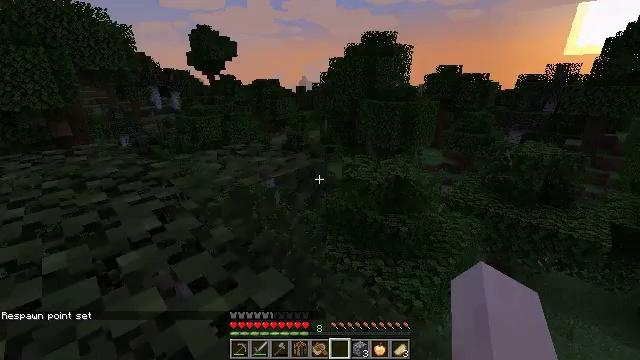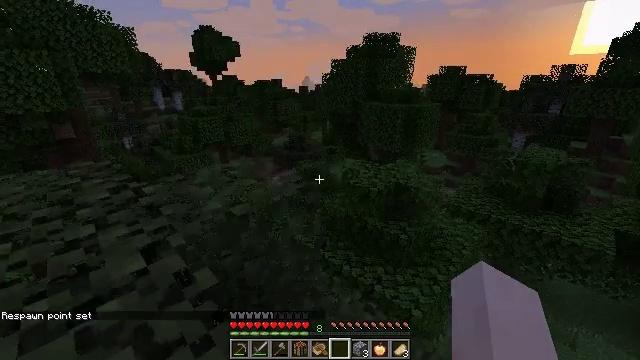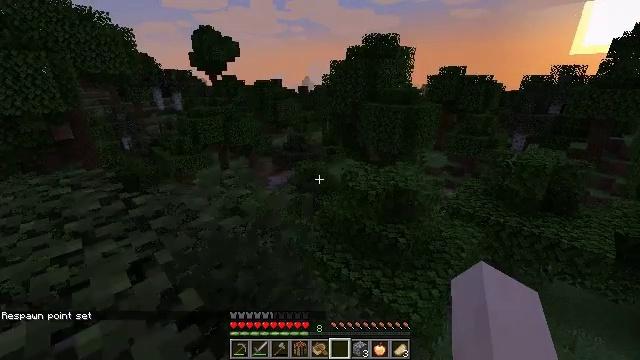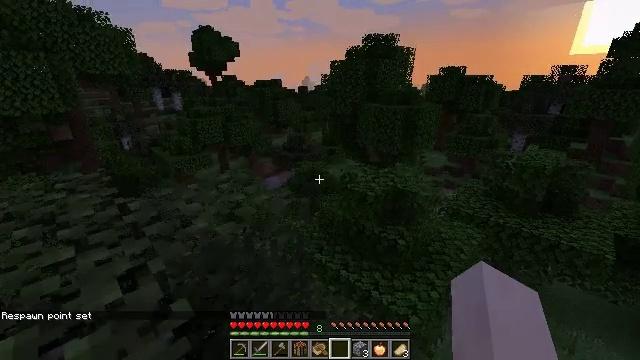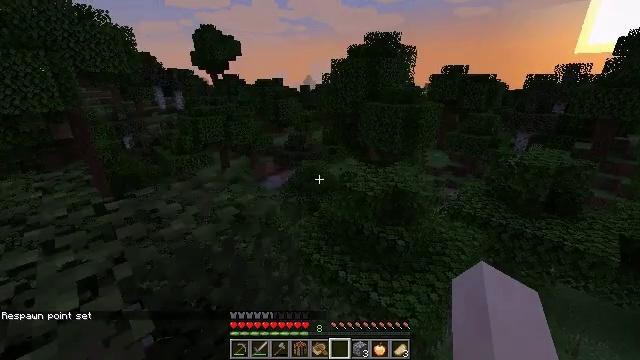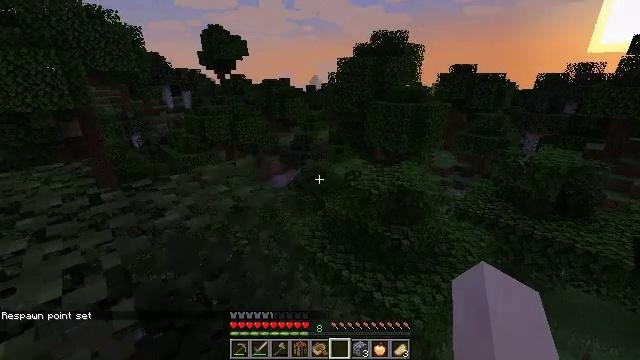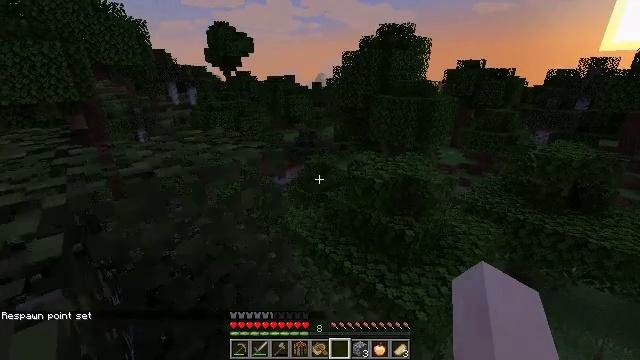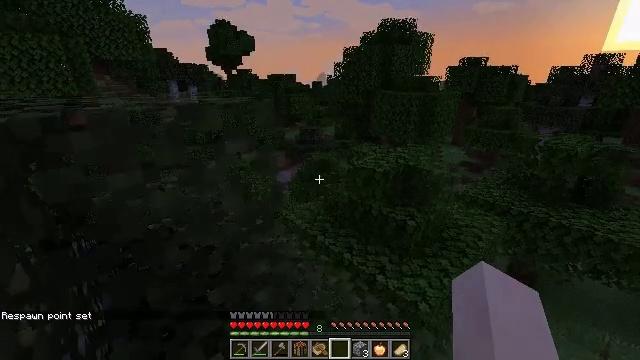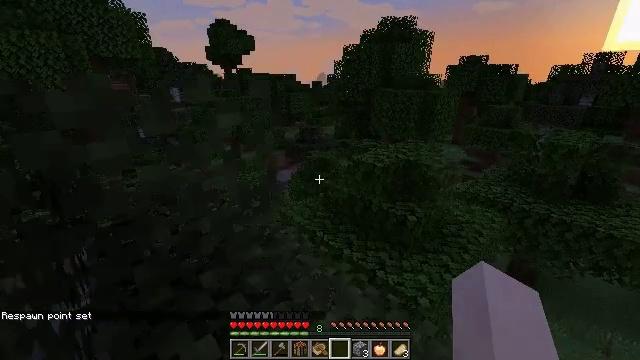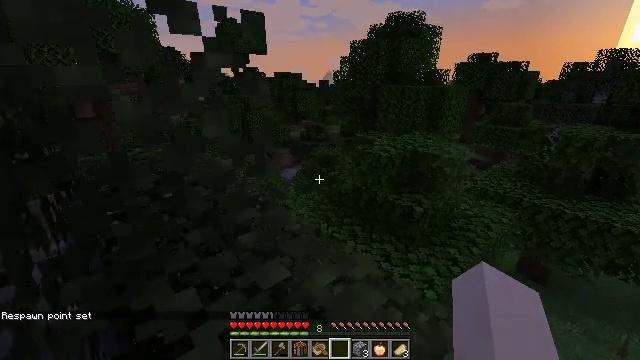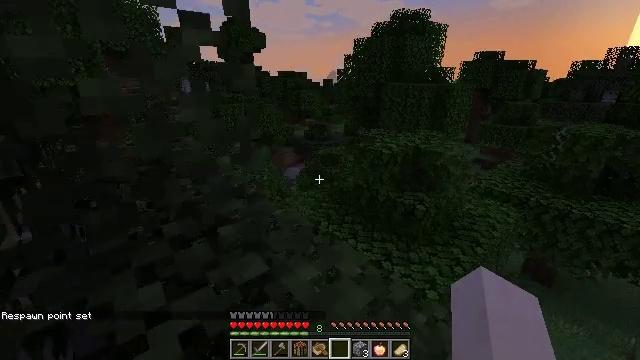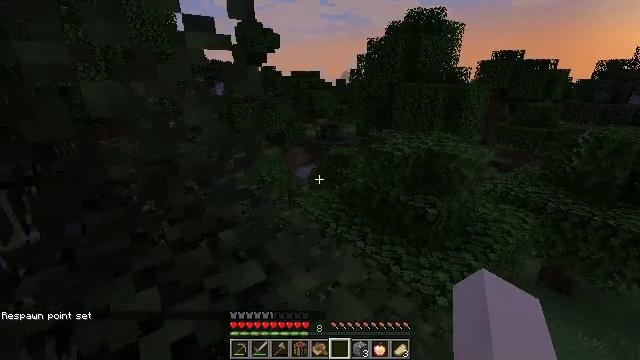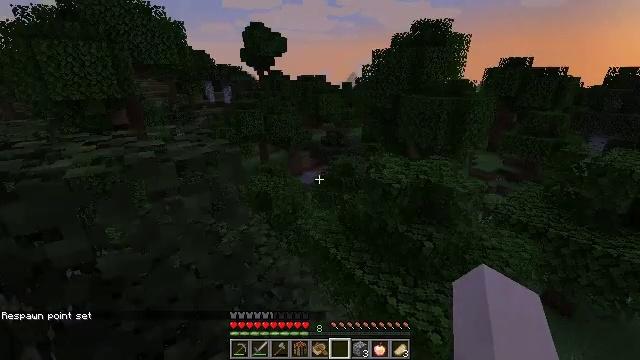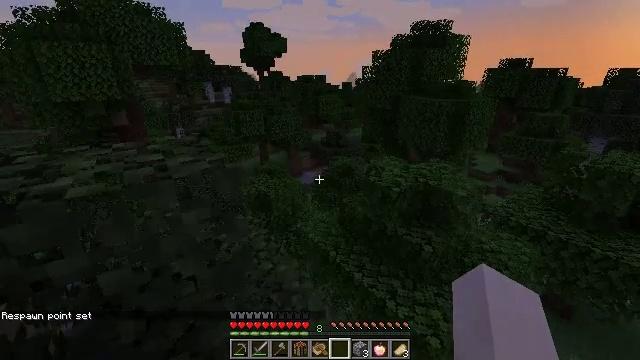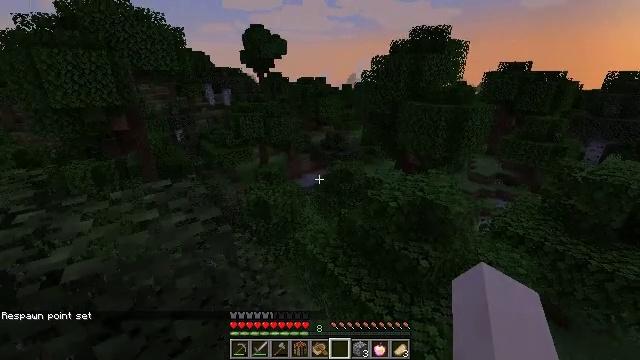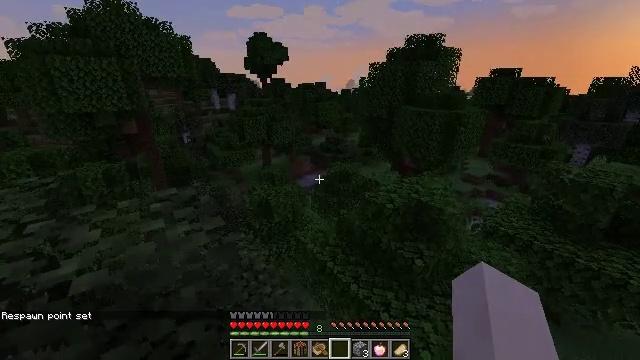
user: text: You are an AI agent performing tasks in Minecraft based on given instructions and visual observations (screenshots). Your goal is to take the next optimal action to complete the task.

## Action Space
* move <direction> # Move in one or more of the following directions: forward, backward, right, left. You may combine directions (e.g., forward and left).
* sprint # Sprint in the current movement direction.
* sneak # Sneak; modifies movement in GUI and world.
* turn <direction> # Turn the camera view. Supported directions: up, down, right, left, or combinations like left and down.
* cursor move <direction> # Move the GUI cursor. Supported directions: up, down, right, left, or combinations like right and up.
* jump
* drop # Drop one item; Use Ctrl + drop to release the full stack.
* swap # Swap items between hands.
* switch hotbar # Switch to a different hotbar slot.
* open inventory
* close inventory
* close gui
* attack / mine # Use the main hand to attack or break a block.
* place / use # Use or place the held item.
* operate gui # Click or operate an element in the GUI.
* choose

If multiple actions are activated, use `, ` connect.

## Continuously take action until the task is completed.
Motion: motion action
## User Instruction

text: Remove the yellow bed.
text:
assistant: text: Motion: move forward and move left, sprint, jump
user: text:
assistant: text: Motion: move forward and move left, sprint, jump
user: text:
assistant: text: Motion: move forward and move left, sprint, jump
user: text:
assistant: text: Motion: move forward and move left, sprint
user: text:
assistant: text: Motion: move forward and move left, sprint, turn left
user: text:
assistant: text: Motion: move forward and move left, sprint, turn left
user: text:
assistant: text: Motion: move forward and move left, sprint
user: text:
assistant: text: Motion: move forward and move left, sprint
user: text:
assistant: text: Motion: move forward and move left, sprint, turn left
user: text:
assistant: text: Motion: move forward, sprint
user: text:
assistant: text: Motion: move forward, sprint, turn left, jump
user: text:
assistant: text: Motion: move forward, sprint, turn left, jump
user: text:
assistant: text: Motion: move forward and move left, sprint, jump
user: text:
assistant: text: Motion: move forward and move left, sprint, jump
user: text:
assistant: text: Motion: move forward and move left, sprint, jump
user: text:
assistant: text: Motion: move forward and move left, sprint, jump
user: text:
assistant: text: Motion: move forward and move left, sprint
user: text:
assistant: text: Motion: move forward and move left, sprint
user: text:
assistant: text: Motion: move forward and move left, sprint
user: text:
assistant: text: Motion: move forward and move left, sprint
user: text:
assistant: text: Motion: move forward and move left, sprint, jump
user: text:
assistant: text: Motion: move forward and move left, sprint, turn right, jump
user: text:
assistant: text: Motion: move forward and move left, sprint, turn right and up, jump
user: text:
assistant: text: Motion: move forward and move left, sprint, turn right and up, jump
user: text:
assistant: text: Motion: move left, sprint, turn right and up
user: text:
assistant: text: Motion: move left, sprint, turn right
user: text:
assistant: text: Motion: move left, turn right
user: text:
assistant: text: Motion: move left
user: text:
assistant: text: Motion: move left
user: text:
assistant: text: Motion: move left